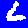
Digit: 6